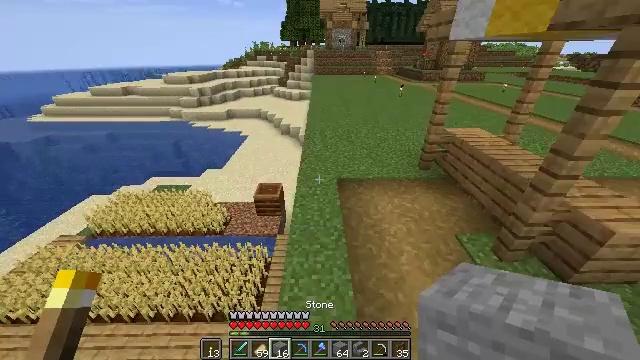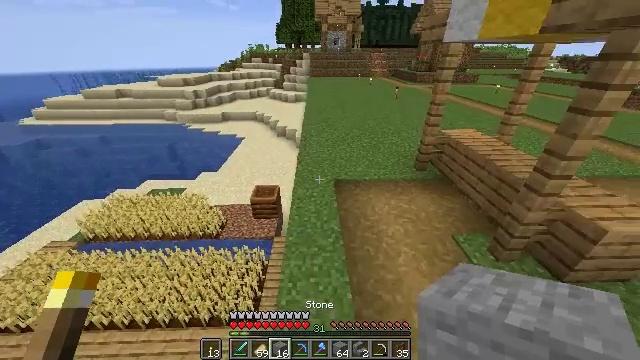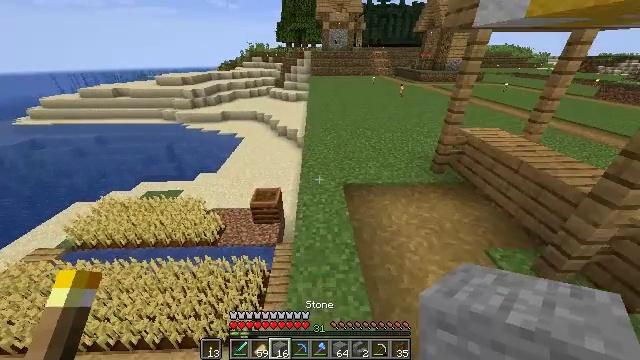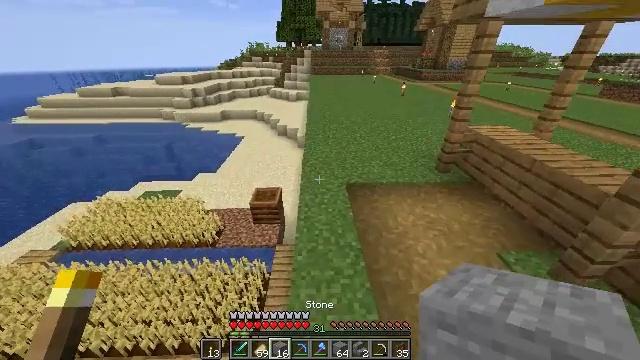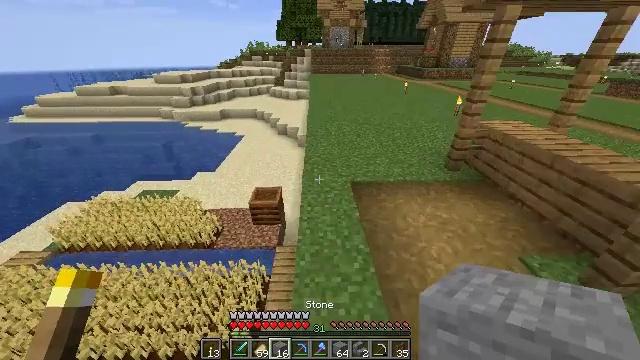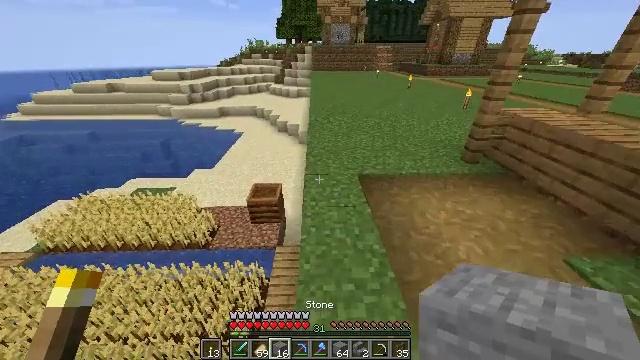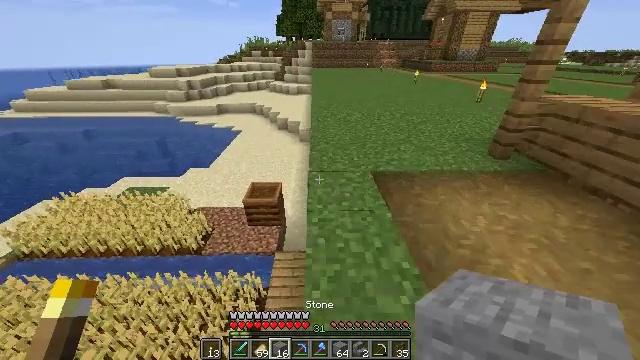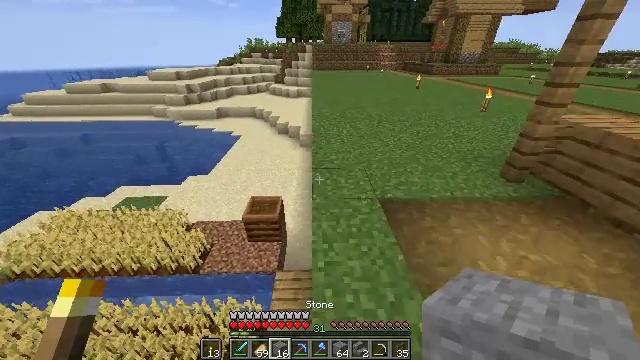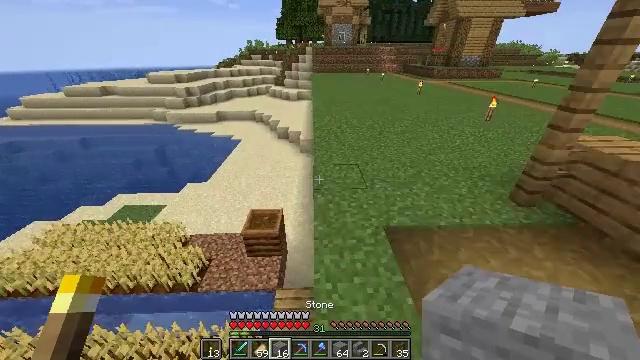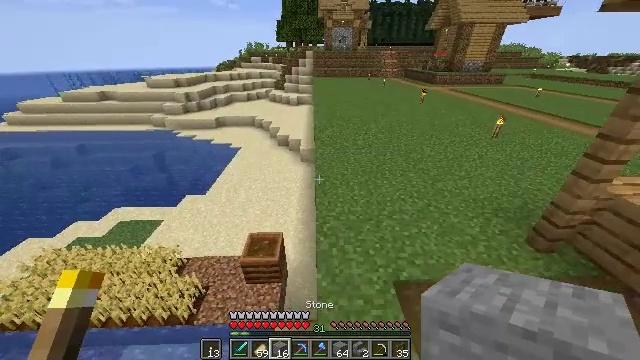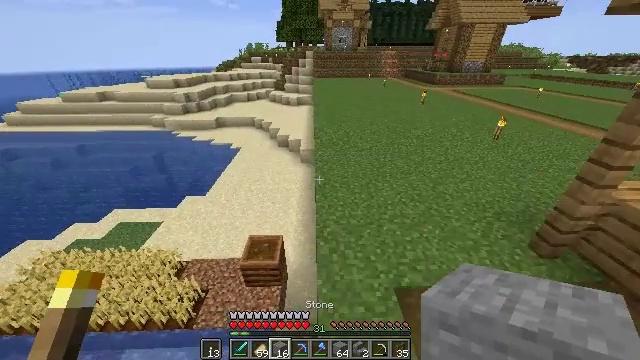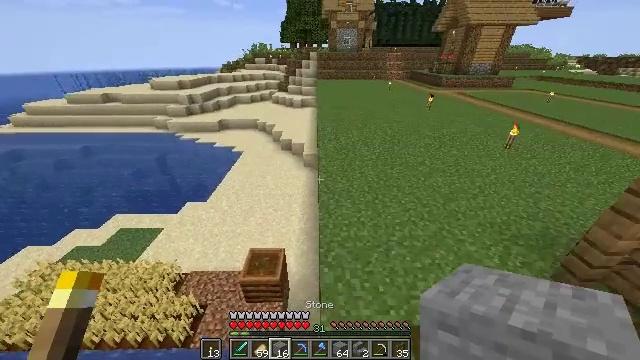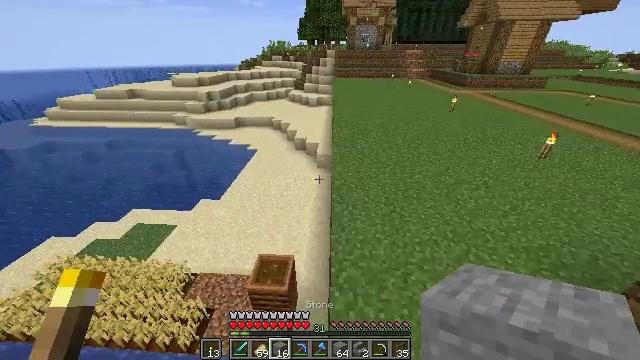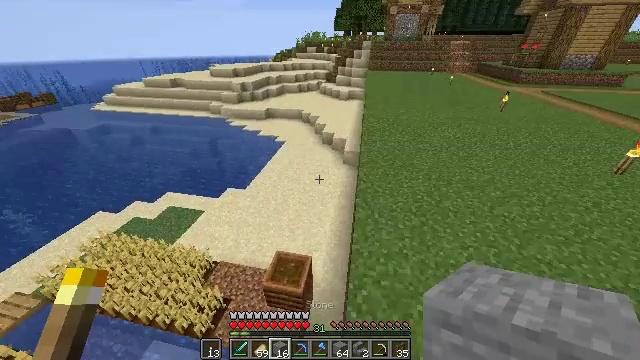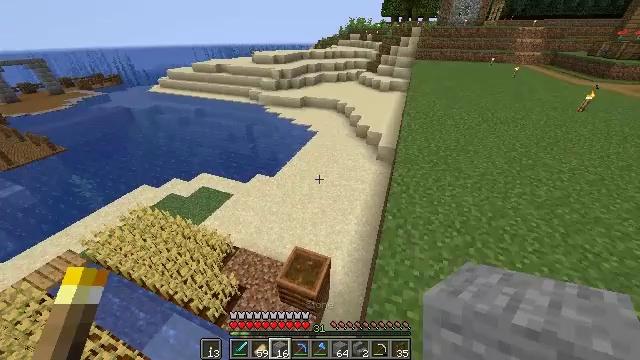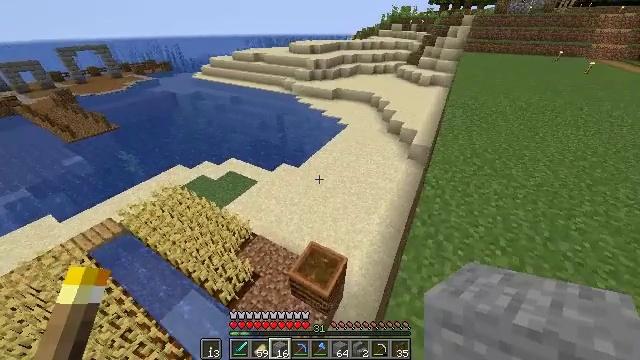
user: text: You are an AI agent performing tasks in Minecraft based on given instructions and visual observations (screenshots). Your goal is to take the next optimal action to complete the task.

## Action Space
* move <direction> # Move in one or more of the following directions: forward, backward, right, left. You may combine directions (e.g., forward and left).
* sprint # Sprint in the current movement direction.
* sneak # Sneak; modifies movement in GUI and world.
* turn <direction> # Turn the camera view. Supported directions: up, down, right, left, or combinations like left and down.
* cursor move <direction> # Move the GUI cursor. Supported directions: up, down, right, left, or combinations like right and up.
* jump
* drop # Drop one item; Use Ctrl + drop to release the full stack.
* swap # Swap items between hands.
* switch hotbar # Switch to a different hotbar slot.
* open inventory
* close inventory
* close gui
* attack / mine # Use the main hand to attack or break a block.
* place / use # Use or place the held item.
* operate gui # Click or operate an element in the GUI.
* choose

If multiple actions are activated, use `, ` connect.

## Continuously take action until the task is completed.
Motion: motion action
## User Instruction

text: Craft stone bricks.
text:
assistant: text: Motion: move forward, turn right, jump
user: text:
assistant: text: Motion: move forward, jump
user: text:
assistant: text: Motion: move forward, jump
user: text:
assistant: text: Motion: move forward, jump
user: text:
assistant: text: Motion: move forward, sprint, jump
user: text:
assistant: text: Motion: move forward, sprint, jump
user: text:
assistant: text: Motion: move forward, sprint, jump
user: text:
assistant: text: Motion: move forward, sprint, jump
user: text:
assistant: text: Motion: move forward, jump
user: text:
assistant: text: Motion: move forward, jump
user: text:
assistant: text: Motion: move forward, jump
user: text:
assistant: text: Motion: move forward, turn left, jump
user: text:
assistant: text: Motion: move forward, turn left and down
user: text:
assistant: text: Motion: move forward, turn left and down
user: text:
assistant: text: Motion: move forward, turn left and down
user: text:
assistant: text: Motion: move forward, sprint, turn left and down
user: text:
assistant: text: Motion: move forward, sprint, turn left
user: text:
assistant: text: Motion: move forward, sprint, turn left
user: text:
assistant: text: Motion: move forward, sprint, turn left
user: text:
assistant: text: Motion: move forward, sprint, turn left
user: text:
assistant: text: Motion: move forward, turn left
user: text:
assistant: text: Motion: move forward
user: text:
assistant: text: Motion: move forward, turn left
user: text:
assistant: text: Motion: move forward, sprint, turn left and up
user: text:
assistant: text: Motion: move forward, sprint, turn left and up
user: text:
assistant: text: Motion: move forward, sprint, turn left and up
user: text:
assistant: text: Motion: move forward, sprint
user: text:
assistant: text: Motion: move forward, sprint
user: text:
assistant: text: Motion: move forward
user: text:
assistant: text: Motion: move forward